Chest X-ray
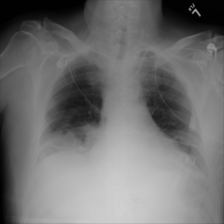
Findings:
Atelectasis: positive
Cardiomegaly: negative
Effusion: negative
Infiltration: positive
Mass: negative
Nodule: negative
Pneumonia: negative
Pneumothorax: negative
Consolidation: negative
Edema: negative
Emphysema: negative
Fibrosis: negative
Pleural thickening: negative
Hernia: negative